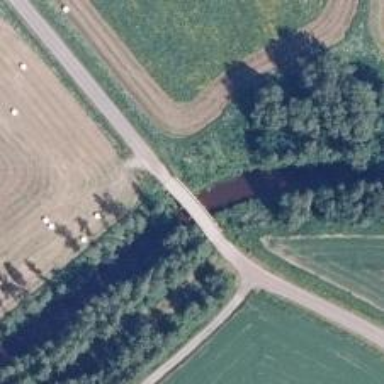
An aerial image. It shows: Unclassified road with bridge.